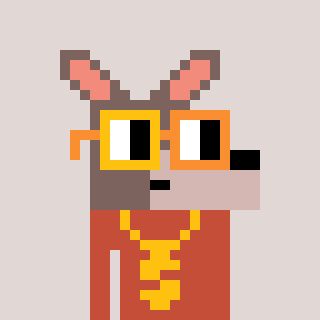
a pixel art character with square yellow and orange glasses, a kangaroo-shaped head and a rust-colored body on a warm background